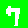
Digit: 7